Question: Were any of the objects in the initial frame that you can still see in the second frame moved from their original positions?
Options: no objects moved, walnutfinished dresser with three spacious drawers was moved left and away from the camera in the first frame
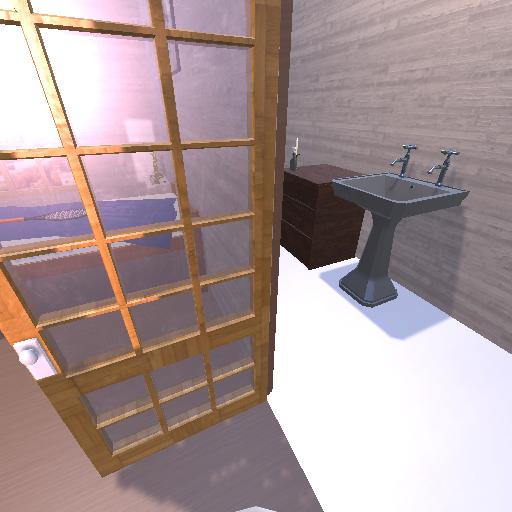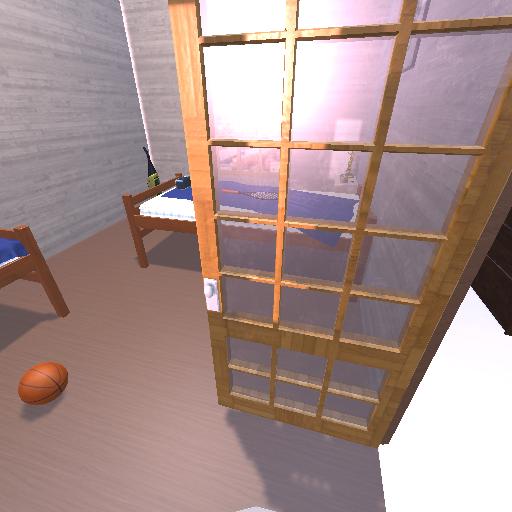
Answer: no objects moved